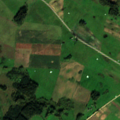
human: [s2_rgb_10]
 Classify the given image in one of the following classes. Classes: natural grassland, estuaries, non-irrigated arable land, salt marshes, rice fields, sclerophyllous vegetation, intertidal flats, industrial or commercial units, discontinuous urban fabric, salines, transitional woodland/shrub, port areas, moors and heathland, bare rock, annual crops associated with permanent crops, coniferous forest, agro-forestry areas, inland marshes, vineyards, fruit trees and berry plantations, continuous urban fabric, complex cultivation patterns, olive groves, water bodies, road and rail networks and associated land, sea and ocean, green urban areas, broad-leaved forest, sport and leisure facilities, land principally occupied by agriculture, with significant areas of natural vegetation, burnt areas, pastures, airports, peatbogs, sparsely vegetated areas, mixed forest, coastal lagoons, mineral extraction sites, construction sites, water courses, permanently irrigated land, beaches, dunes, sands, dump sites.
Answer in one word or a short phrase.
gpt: non-irrigated arable land, pastures, complex cultivation patterns, land principally occupied by agriculture, with significant areas of natural vegetation, transitional woodland/shrub